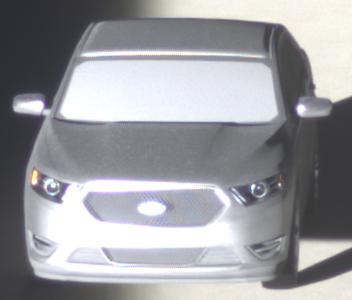
Make: Ford
Model: Taurus
Detailed model: SHO
Model produced from: 2012
Model produced until: 2019
Doors: 4
Color: gray
Road condition: dry road
Daytime: sunrise or sunset
Contrast: high contrast